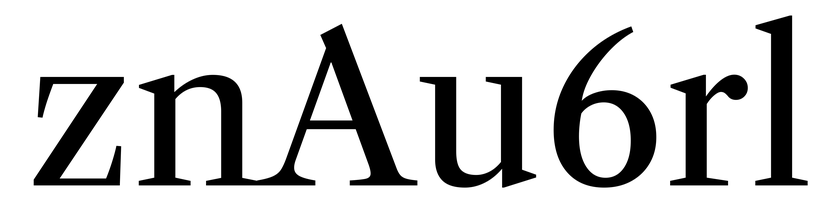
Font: LibreCaslonText_Regular